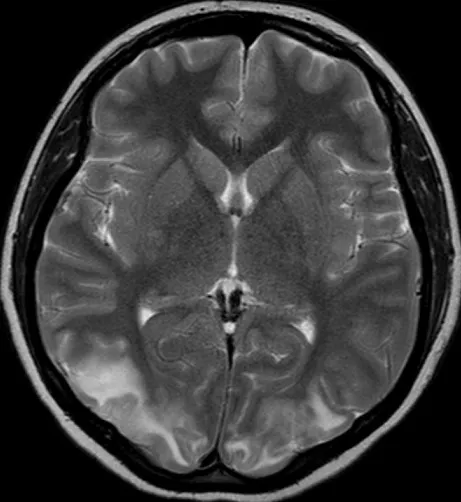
T2WI MRI of patient.
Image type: radiology (mri)